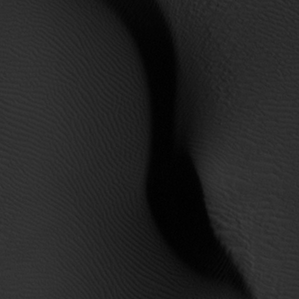
Label: non_frost